Question: I need to implement a ListView with rows like the ones you see in the UI-Mockup:

I managed to handle different row layouts depending on the row's data.
The question is, which way would you go to implement the shown timeline layout?
I started to use RelativeLayouts, using margins to place the marker and text at the correct positions on the timeline, however it makes a lot of troubles when scrolling the list. The TextViews are not always at the absolutely correct position.
This is the important part of the row's layout (the 2nd row of the image with the long blue line):
'''
<LinearLayout
android:id="@+id/progress"
android:layout_height="50dp"
android:layout_width="fill_parent"
android:paddingBottom="10dp"
android:paddingRight="10dp"
android:layout_gravity="bottom">
<RelativeLayout
android:id="@+id/progressContainer"
android:layout_height="fill_parent"
android:layout_gravity="bottom"
android:layout_width="0px"
android:layout_weight="6"
>
<RelativeLayout
android:id="@+id/blue"
android:background="#FF33B5E5"
android:layout_width="fill_parent"
android:layout_height="7dp"
android:layout_alignParentBottom="true"
/>
<tv.px.android.play.widget.CustomImageView android:id="@+id/progressMarker"
android:layout_width="wrap_content"
android:layout_height="wrap_content"
android:src="@drawable/marker"
android:layout_alignParentBottom="true"
/>
<tv.px.android.play.widget.CustomTextView android:id="@+id/periodIndicator"
android:layout_width="wrap_content"
android:layout_height="wrap_content"
android:singleLine="true"
android:layout_above="@id/progressMarker"
android:paddingBottom="2dp"
/>
</RelativeLayout>
<RelativeLayout
android:layout_height="fill_parent"
android:layout_gravity="bottom"
android:layout_weight="1"
android:layout_width="0px"
>
<RelativeLayout
android:id="@+id/red"
android:background="@drawable/red_fadeout_linear_gradient"
android:layout_alignParentBottom="true"
android:layout_width="fill_parent"
android:layout_height="7dp"
/>
<TextView android:id="@+id/periodEndIndicator"
android:layout_width="wrap_content"
android:layout_height="wrap_content"
android:text="Sa"
android:layout_above="@id/red"
android:layout_alignParentLeft="true"
android:paddingBottom="2dp"
/>
</RelativeLayout>
</LinearLayout>
'''
In the 'CustomImageView' I override the 'onMeasure' method to calculate the position (leftMargin), which works good:
'''
@Override
protected void onMeasure(int widthMeasureSpec, int heightMeasureSpec) {
int width = MeasureSpec.getSize(widthMeasureSpec);
int widthPerDay = width / daysTotal;
int margin = (daysOver * widthPerDay) - getWidth()/2;
((RelativeLayout.LayoutParams) this.getLayoutParams()).leftMargin = margin;
super.onMeasure(widthMeasureSpec, heightMeasureSpec);
}
'''
In the 'CustomTextView' I tried a similar way but it results in different positions. I guess there is a problem when recycling the Views in the Adapter like the width of the TextView is not updated.
'''
@Override
protected void onMeasure(int widthMeasureSpec, int heightMeasureSpec) {
super.onMeasure(widthMeasureSpec, heightMeasureSpec);
int parentWidth = MeasureSpec.getSize(widthMeasureSpec);
int widthPerDay = parentWidth / daysTotal;
int margin = (daysOver * widthPerDay) - getWidth() / 2;
if (margin < 0) {
margin = 0;
}
if (margin + getWidth() >= parentWidth) {
margin = parentWidth - getWidth() - 10;
}
((RelativeLayout.LayoutParams) this.getLayoutParams()).setMargins(margin, 0, 0, 0);
this.requestLayout();
}
'''
And last but not least the getView implementation of the Adapter:
'''
@Override
public View getView(int position, View convertView, ViewGroup parent) {
ViewHolder holder;
View v = convertView;
TimeLineItem ci = getItem(position);
if (v == null) {
LayoutInflater vi;
vi = LayoutInflater.from(getContext());
holder = new ViewHolder();
v = vi.inflate(R.layout.cleaning_list_item, null);
holder.marker = (CustomImageView) v.findViewById(R.id.progressMarker);
holder.periodIndicator = (CustomTextView) v.findViewById(R.id.periodIndicator);
}
v.setTag(holder);
} else {
holder = (ViewHolder) v.getTag();
}
if (ci != null) {
int daysTotal = 6;
int daysOver = ci.getTotal();
// CustomTextView
holder.periodIndicator.setDaysTotal(daysTotal);
holder.periodIndicator.setDaysOver(daysOver);
if (daysTotal - daysOver == 1) {
holder.periodIndicator.setText("in einem Tag");
} else {
holder.periodIndicator.setText("in " + (daysTotal - daysOver) + " Tagen");
}
// CustomImageView
holder.marker.setDaysTotal(daysTotal);
holder.marker.setDaysOver(daysOver);
holder.marker.requestLayout();
}
return v;
}
'''
So, the first question is: am I on the right way to implement such a complex layout?
And if so, what am I doing wrong? Why is the CustomTextView not correctly positioned?
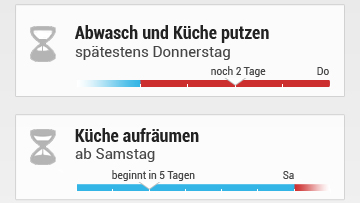
Answer: If it gets too hard to do a custom display with the standard widgets and layouts, create a custom widget by subclassing <URL>. Doing this is very easy: in your case, you probably only need to override 'onDraw' to draw your custom display.